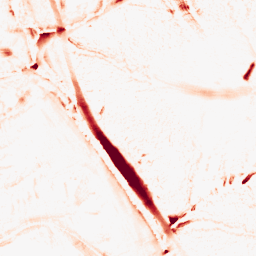
Category: morphological
Decomposition family: morphological
Decomposition parameters: operation: opening
size: 10
Upsampling method: linear_exact
Upsampling parameters: scale: 2
Upsampling scale: 2